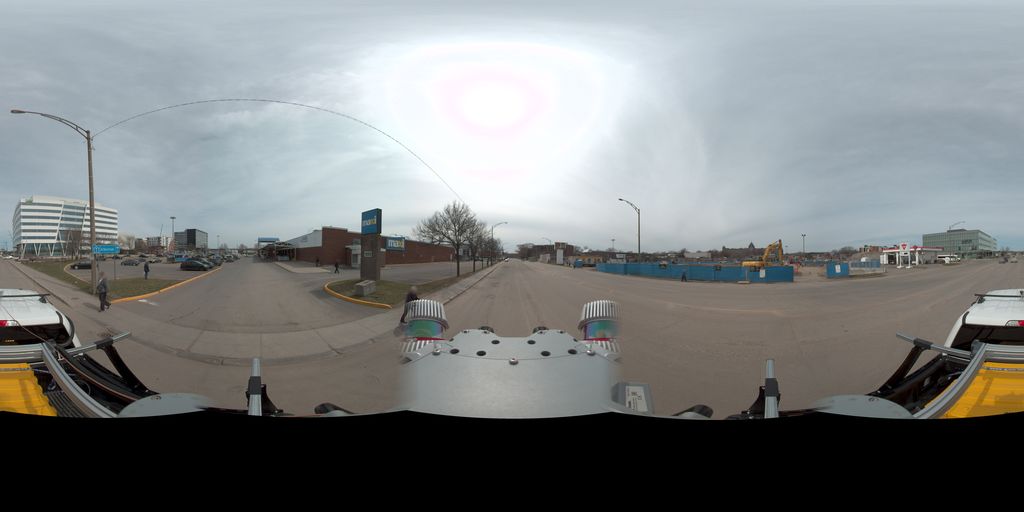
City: quebec_city